Question: I upgraded last night to Xcode 6 GM. So I have an mac app which includes an helper app. I know that there should be only one provisioning profile in the package so I excluded it on the helper app.
If I look in the .xarchive of the product it is clean from profiles (There is only one or none profile - tried both)
But for me it somehow appears that Xcode 6 GM is including the profile when you hit submit via the organizer.

As you can see it adds the provisioning profile to both binaries (red rect) in the package and there is no way to avoid it.
I'm including the helper app via a Copy Ressource Build Phase to: "Contents/Library/LoginItems"
What am I doing wrong? Is this a Xcode issue or is my configuration not right?
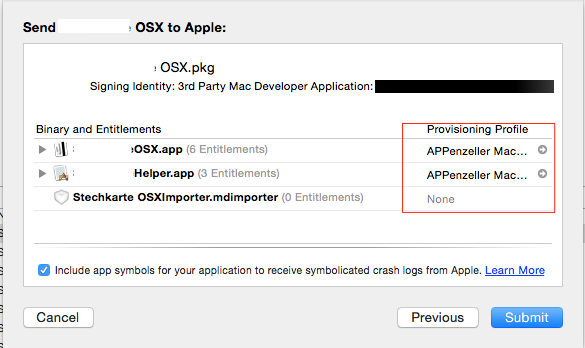
Answer: Okay, here's a temporary solution that's far from ideal, but for now it works (unless you're on Yosemite, I'm guessing).
1. Rename XCode 6's XCode.app to something like XCode6.app
2. Download XCode 5 from the App Store (downloads as XCode.app in /Applications)
3. Open XCode 6, make SURE that you're NOT code signing the Helper app, then Archive the build and close XCode 6
4. Open XCode 5, open Organizer and proceed to Submit to Apple as usual
5. Profit!
Note: While this works, I really hope Apple fixes whatever's breaking XCode 6, as this process will most likely break with Yosemite.
: Submitted a bug report to Apple (rdar://<PHONE>)